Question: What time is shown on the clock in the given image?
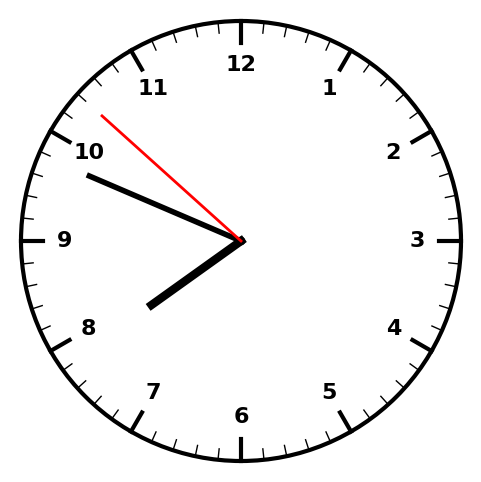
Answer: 07:48:52